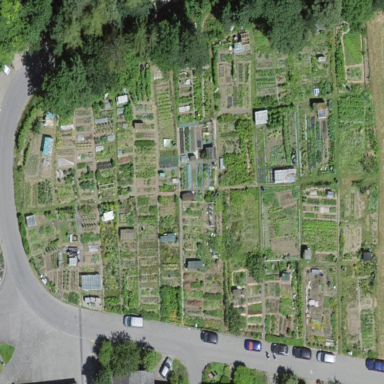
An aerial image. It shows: Allotments area.